Question: I have a LINQ to SQL query which produces an object of type {System.Data.Linq.DataQuery}. My problem is I am getting an exception when trying to determine if the list is empty (or null).
I tried various different tests, and searched through StackOverflow for an answer but nothing I tried will get me past this exception:
'''
// I try to declare explicitly:
IQueryable<DataAccess.Entities.CompanyProfile> carrierCodes = null;
// and implicitly
var carrierCodes = from cc in context.CompanyProfiles
where cc.ProfileTypeID == 9 &&
cc.CompanyProfileCode == shipTEntity.CargoControlNum.Substring(0, 3) &&
cc.CompanyProfileID == shipTEntity.CompanyProfile.CompanyProfileID
select cc;
// VAROIUS NULL REF TESTS
var _info = carrierCodes.FirstOrDefault( u => u != null); // fails
int itemCount = Enumerable.Cast<string>(carrierCodes.DefaultIfEmpty()).Count(); // fails
var InstanceCount = carrierCodes.Count(i => i != null); // fails
foreach (var companyProfile in carrierCodes) // fails
{
if ( companyProfile != null )
itemCount++;
}
var exists = carrierCodes.DefaultIfEmpty().ToList(); // fails
int count = exists.Count;
return count > 0;
'''
As you can see, I tried FirstOrDefault, testing for null (if carrierCodes != null) but that evaluates to false every time. I tried to get the instance count various ways, but since the list is null it gives me an exception when trying to test the count.
What is confusing is that the carrierCode list is not null, but it gives a Object Null reference exception.
PS This is the exception:
'''
"Object reference not set to an instance of an object."
'''
Thank you,
Confused in Seattle.
I've tried the following suggestions - they all produce the same exception as before. I've attached the exception dialog and exception details:
'''
var carrierCodes = from cc in context.CompanyProfiles
where cc.ProfileTypeID == 9 &&
cc.CompanyProfileCode == shipTEntity.CargoControlNum.Substring( 0, 3 ) &&
cc.CompanyProfileID == shipTEntity.CompanyProfile.CompanyProfileID
select cc;
// the below all throw ex:
var isValid = carrierCodes.Count() == 0;
var isNull = carrierCodes.FirstOrDefault() == null;
if ( carrierCodes.ToList().Count == 0 )
{
//Don't try to access members of carrierCodes
}
'''
Exception:

Updated Code:
'''
var code = shipTEntity.CargoControlNum.Substring(0, 3);
var profileId = shipTEntity.CompanyProfile.CompanyProfileID;
var profiles = from cc in context.CompanyProfiles
where cc.ProfileTypeID == 9
select cc;
var codesInProfiles = from p in profiles
where p.CompanyProfileCode == code
select p;
var carrierCodes = from c in codesInProfiles
where c.CompanyProfileID == profileId
select c;
//var carrierCodes = from cc in context.CompanyProfiles
// where cc.ProfileTypeID == 9 &&
// cc.CompanyProfileCode == shipTEntity.CargoControlNum.Substring( 0, 3 ) &&
// cc.CompanyProfileID == shipTEntity.CompanyProfile.CompanyProfileID
// select cc;
if ( !profiles.Any() )
return false;
if ( !codesInProfiles.Any() )
return false;
if ( !carrierCodes.Any() )
return false;
'''
Answer: the problem was my profile Id was null. .Any() is a good substitute for Count() == 0 btw
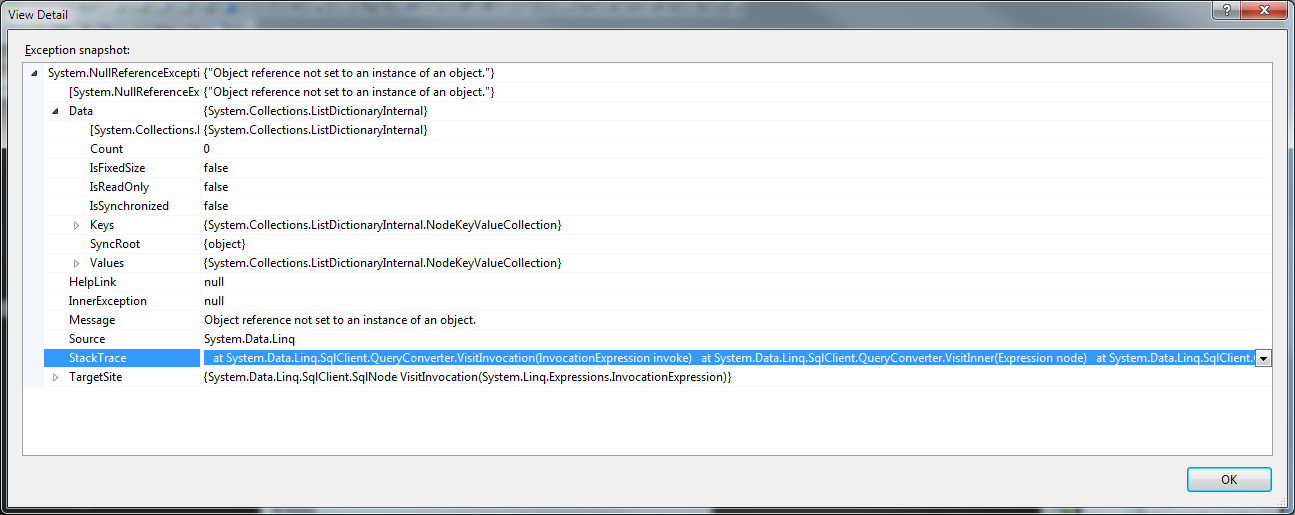
Answer: As per my original comment, I would guess that one of the used related entities on 'shipTEntity' is not pre-loaded. Probably it's 'CompanyProfile' in particular.
To resolve this, when retrieving 'shipTEntity' from the data context, you should set some <URL> on the context to ensure that it's related entities are also loaded from the context.